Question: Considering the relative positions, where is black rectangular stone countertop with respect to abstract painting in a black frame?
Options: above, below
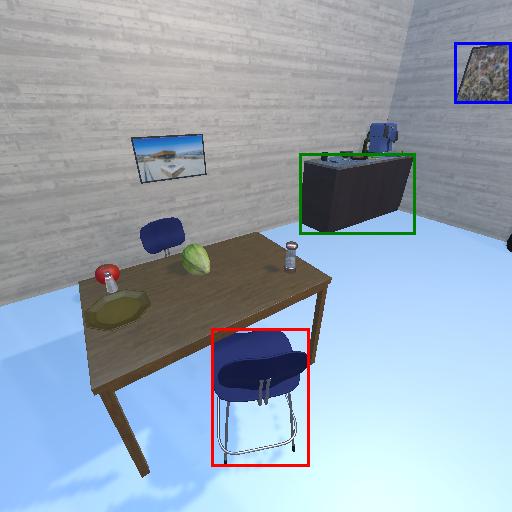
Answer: above